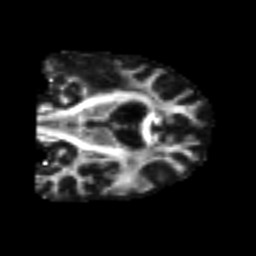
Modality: FA
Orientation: coronal
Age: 71
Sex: male
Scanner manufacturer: siemens
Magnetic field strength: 3 T
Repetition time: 4.987 s
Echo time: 0.0792 s